Field crop: maize
Growth stage: 2
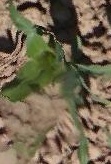
Species: maize